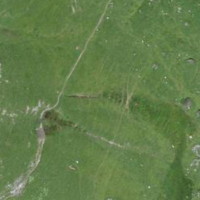
EUNIS habitat code: 23
Species observed at this site:
Arnica montana